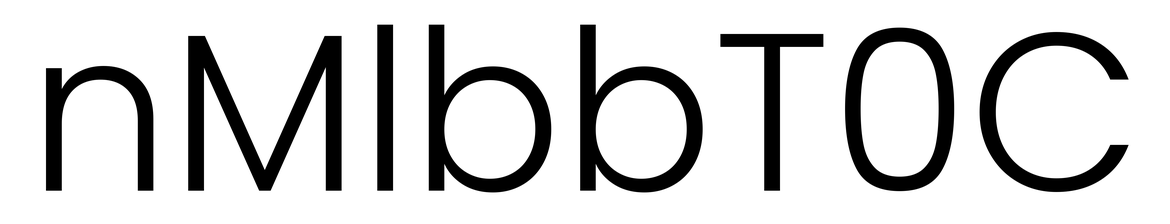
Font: Poppins-Light